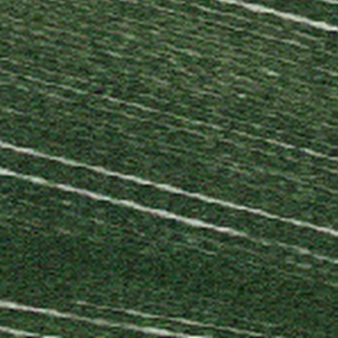
Label: other